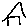
Label: house